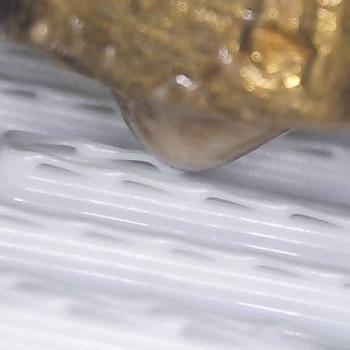
Flow rate: 39%